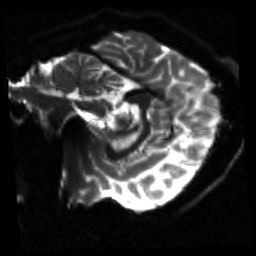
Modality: sbref
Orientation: sagittal
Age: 19
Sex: female
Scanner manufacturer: siemens
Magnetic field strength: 3 T
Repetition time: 3.23 s
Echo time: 0.0892 s